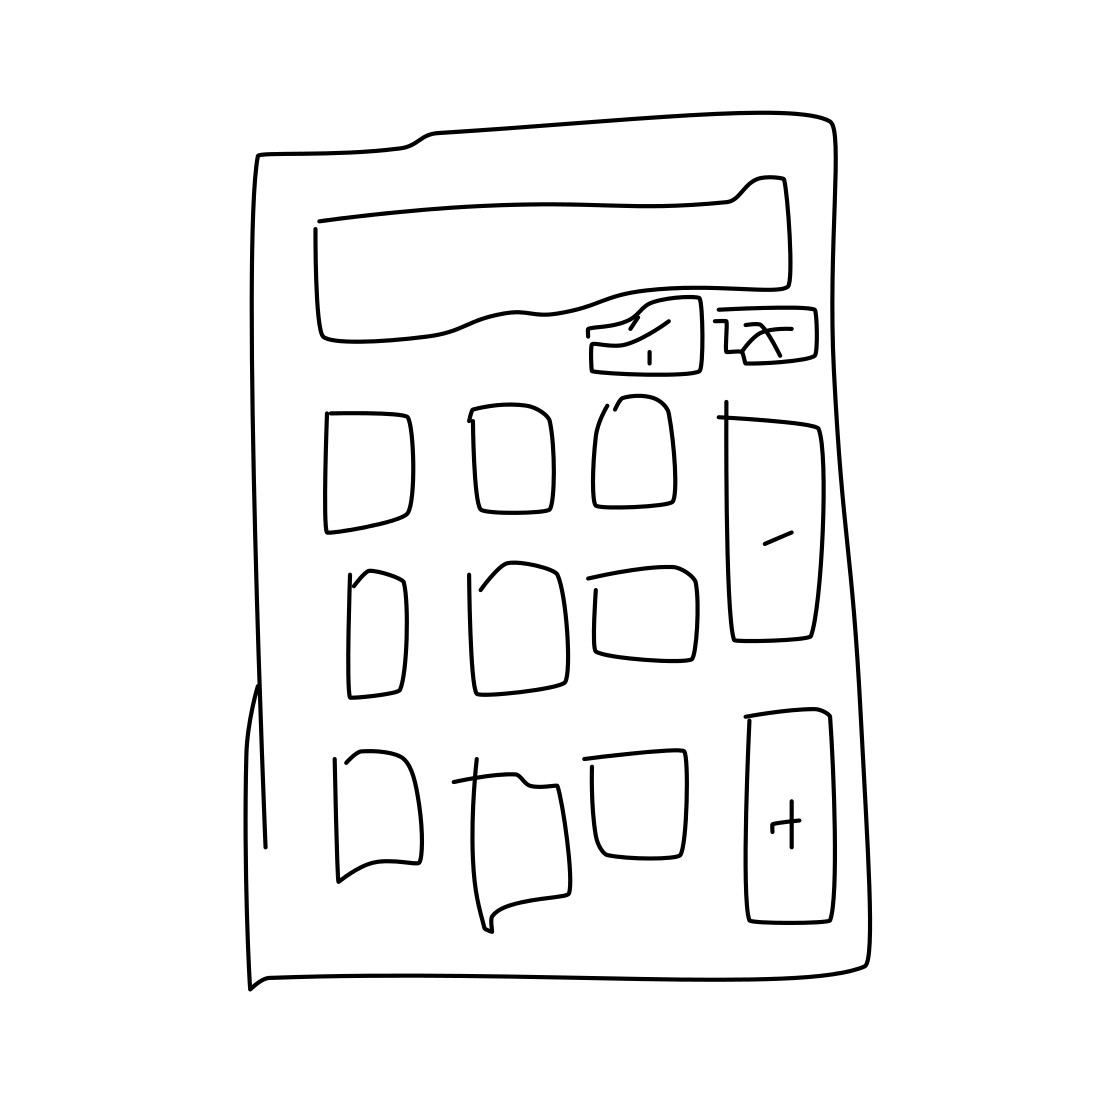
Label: calculator